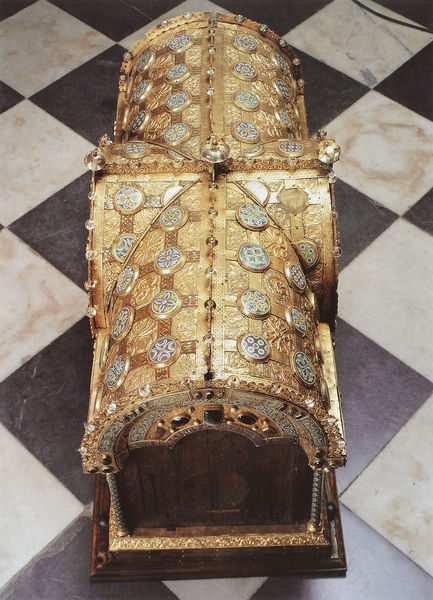
Titel: Reliquienschrein des Aetherius
Standort: Köln, St. Ursula (EU - D - NRW)
Schlagwörter: schatten, weiß, glas, holz, licht, marmor, schmuck, schwarz, gebäude, muster, leiche, silber, tod, kirche, boden, gold, reich, edelsteine, krone, rund, relief, bogen, könig, dekor, ornamente, verzierung, metall, foto, fotografie, bögen, knochen, truhe, deckel, gefäß, kreuz, religion, fliesen, schwarzweiß, kreise, kiste, schachtel, herrscher, gravur, verziert, wappen, beerdigung, sarg, grab, monstranz, beschlag, klappe, schatulle, heilig, noppen, email, viereck, behälter, reliquie, verzierungen, beschläge, schatz, kostbar, symbole, box, sakopharg, vierpass, dreipass, münzen, reliquiar, zierat, gewälbe, juwelen, domschatz, fusßboden, isarg